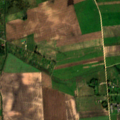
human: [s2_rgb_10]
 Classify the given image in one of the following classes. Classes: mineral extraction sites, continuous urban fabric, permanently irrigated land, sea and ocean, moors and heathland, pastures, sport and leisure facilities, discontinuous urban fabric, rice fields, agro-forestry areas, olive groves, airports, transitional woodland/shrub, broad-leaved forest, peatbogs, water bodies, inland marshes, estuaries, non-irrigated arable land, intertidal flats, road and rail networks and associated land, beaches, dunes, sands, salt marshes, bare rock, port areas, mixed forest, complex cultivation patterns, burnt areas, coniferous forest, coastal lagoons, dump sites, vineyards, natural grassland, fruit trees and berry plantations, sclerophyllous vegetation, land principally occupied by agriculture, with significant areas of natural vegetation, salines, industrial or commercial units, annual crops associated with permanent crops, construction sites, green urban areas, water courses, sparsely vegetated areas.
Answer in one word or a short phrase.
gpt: non-irrigated arable land, complex cultivation patterns